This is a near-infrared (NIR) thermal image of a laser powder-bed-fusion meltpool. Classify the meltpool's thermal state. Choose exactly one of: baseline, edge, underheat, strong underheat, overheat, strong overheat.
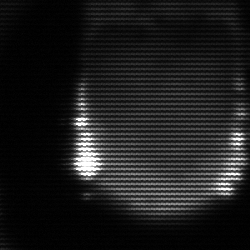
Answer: edge